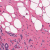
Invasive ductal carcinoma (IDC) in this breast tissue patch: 0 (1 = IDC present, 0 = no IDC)